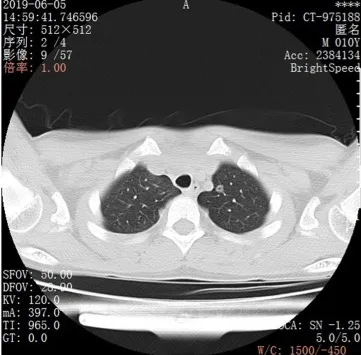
CT images of bilateral chest. (A,B) are CT scan images taken on June 5, 2019, Scanning model: GE BrightSpeed, scanning parameters: slice thickness: 5 mm, gap: 5 mm. (A) Round ground glass opacity in the posterior segment of the left superior lobe apex, the boundary is clear, in the center, there is a dot-like translucent shadow.
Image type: radiology (ct)